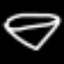
Label: diamond